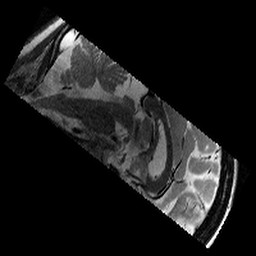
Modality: T2w
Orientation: sagittal
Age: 10
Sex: male
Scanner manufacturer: siemens
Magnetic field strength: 3 T
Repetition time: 9.23 s
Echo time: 0.067 s